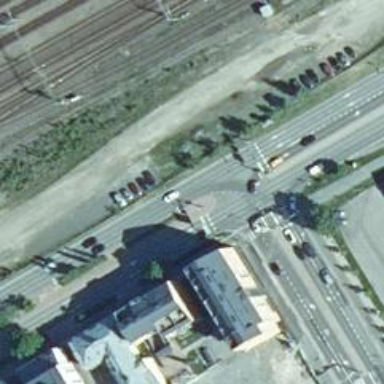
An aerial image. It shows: Marked footway crossing with asphalt surface and pedestrian island.